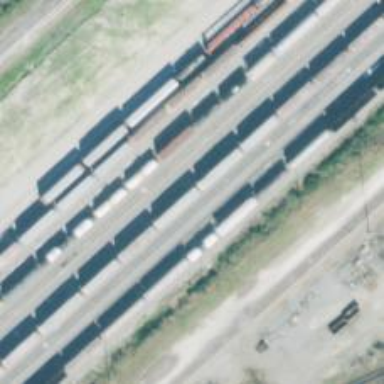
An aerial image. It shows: Railway yard in service.